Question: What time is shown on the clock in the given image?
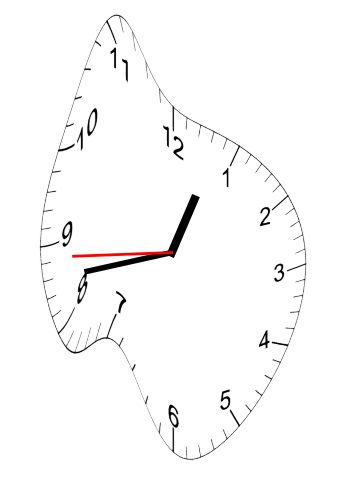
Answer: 12:42:44